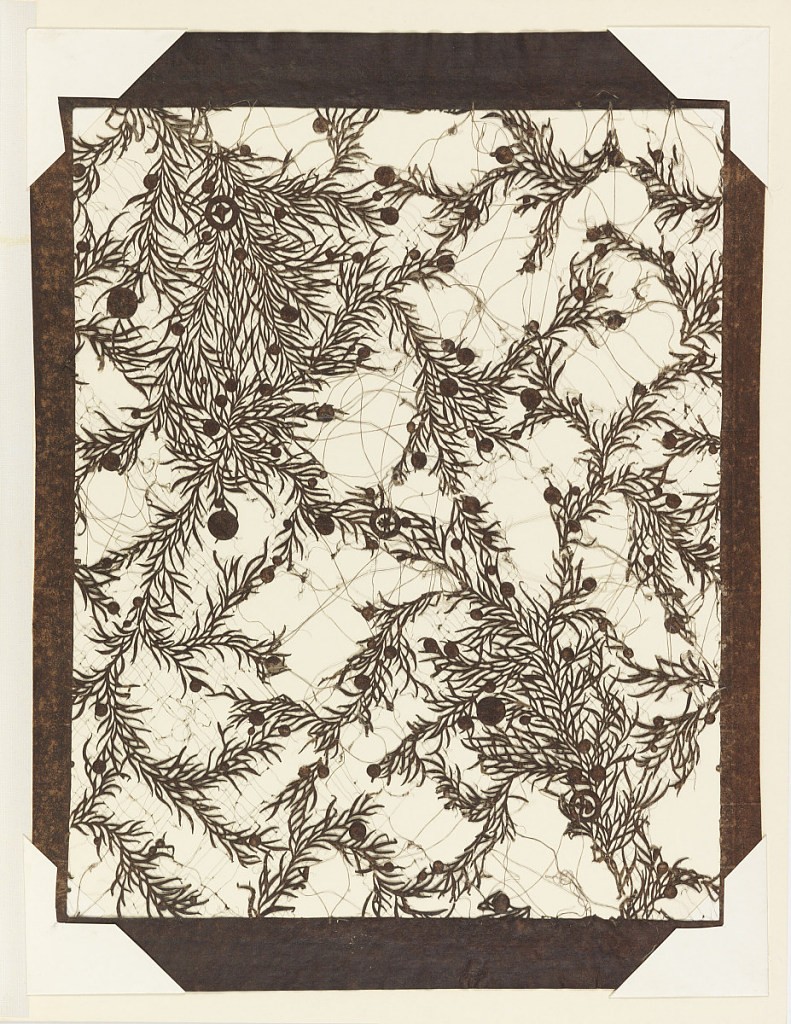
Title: Juniper Leaves and Berries
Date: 1780–1830
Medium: Mulberry paper (kozo washi) treated with fermented persimmon tannin (kakishibu), and silk threads (itoire)
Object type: Katagami
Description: A design of clumps of juniper branches and leaves with scattered berries of varying sizes is created by cutting away most of the ground leaving the positive of the design.  The interstices of the design are supported by silk thread.